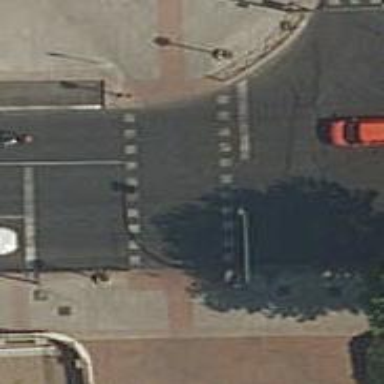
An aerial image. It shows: Tertiary road with asphalt surface. There is shared lane for cyclists.